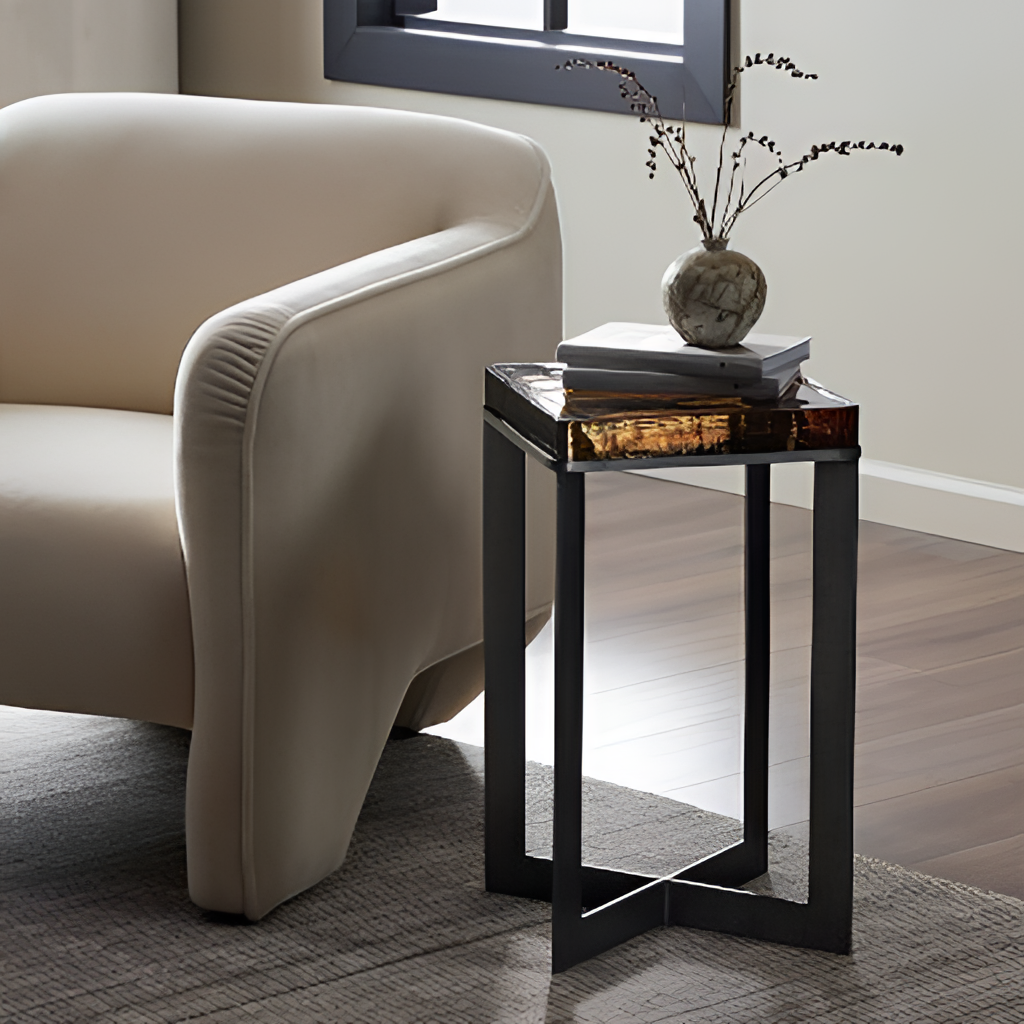
living room, beige leather armchair, paint wallpaper, with solid pattern, contemporary, wood flooring, with plank pattern